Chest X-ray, PA view. Patient: 28 years old, sex M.
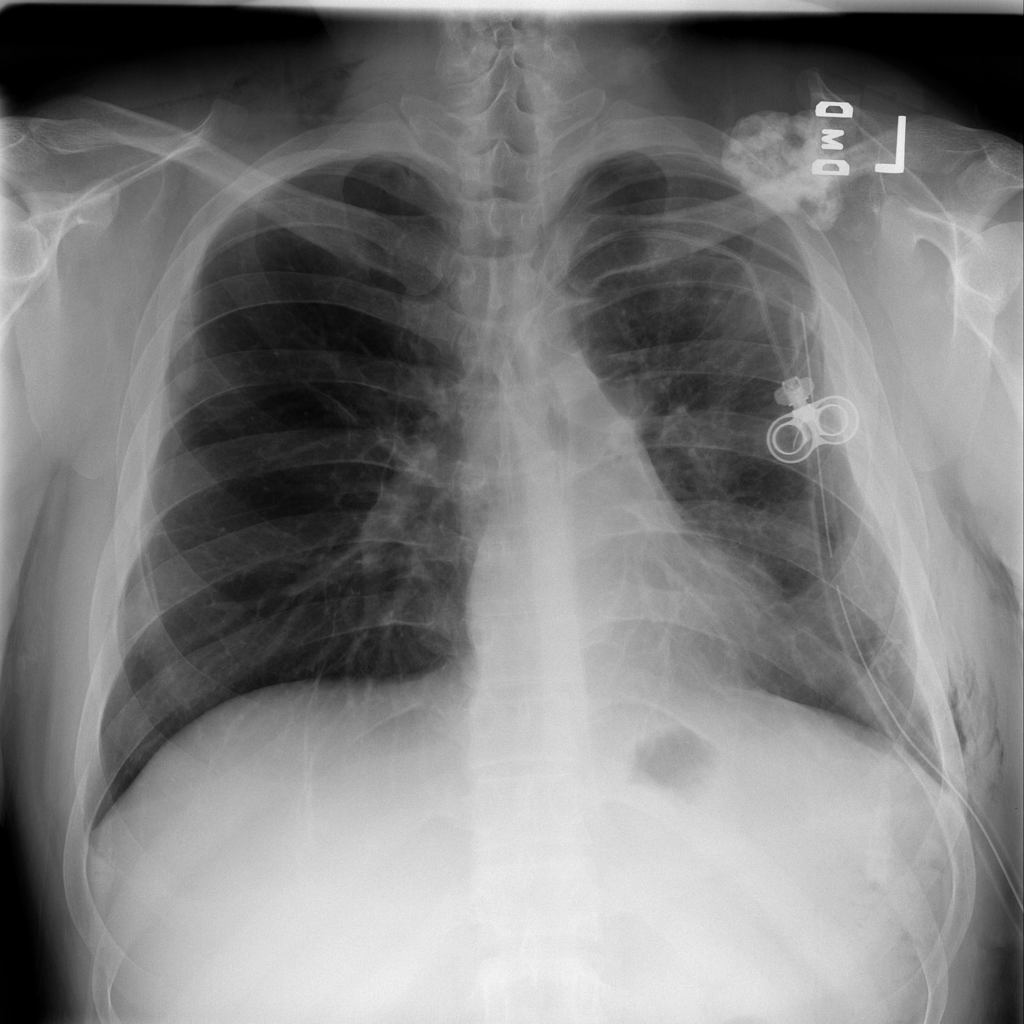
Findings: Emphysema, Mass, Pneumothorax